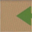
Piece: xx